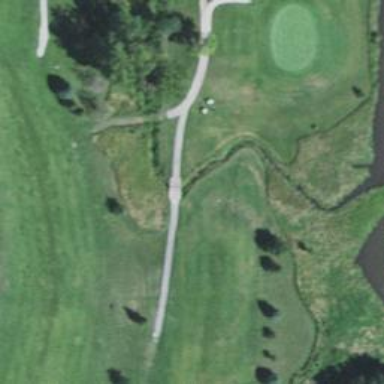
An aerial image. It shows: Path bridge over golf course.